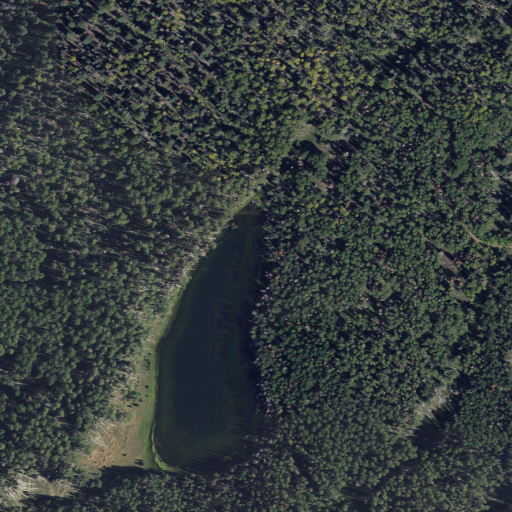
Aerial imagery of depression(s) in Utah named Dougherty Basin containing mixed forest, evergreen forest, woody wetlands, open water, and deciduous forest